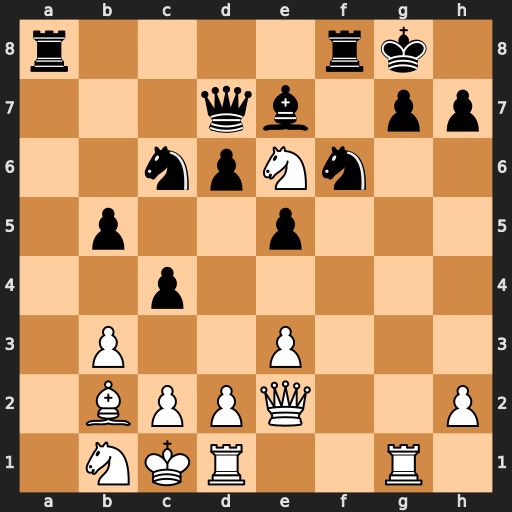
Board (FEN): r4rk1/3qb1pp/2npNn2/1p2p3/2p5/1P2P3/1BPPQ2P/1NKR2R1
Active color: w
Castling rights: -
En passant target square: -
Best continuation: Rxg7+ Kh8 Nxf8